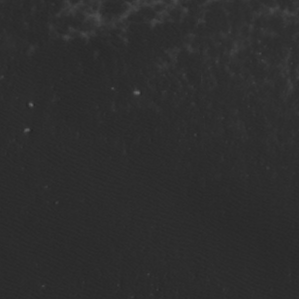
Label: non_frost